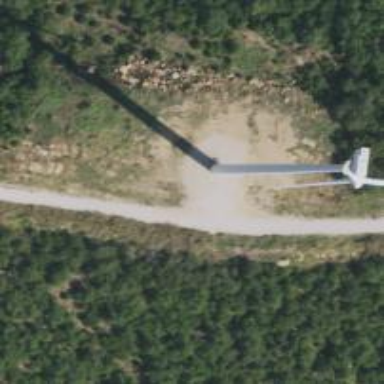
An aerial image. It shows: Wind turbine generator that utilizes wind as its source for generating electricity. It is of the horizontal axis type.